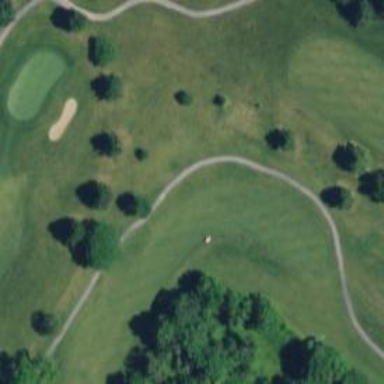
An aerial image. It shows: Golf hole.